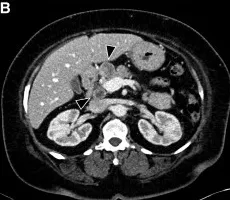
Contrast-enhanced abdomen CT in the axial.
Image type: radiology (ct)